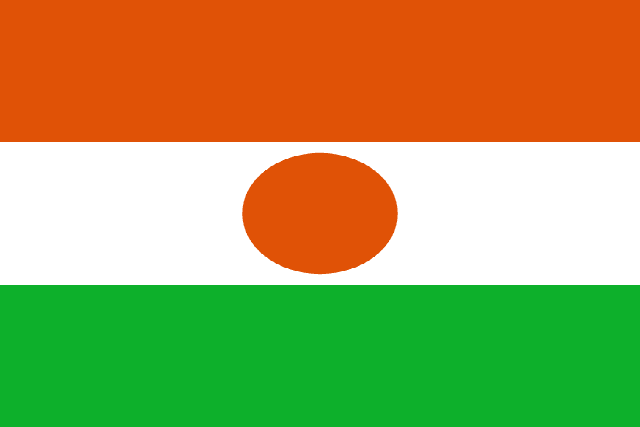
Country: Niger
Country code: ne